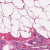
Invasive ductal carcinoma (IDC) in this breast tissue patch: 0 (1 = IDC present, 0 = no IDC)